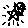
Label: star